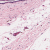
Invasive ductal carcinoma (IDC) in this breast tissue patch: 0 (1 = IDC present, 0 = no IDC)